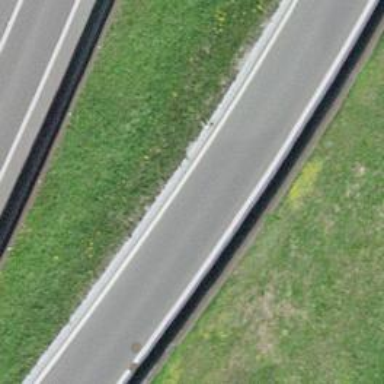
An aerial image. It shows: Asphalt trunk link highway that is part of motorroad.